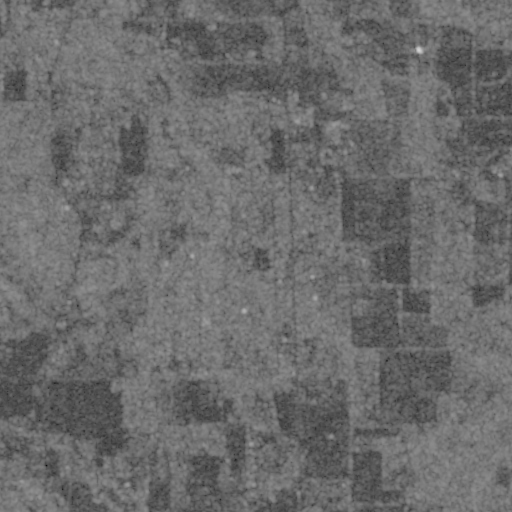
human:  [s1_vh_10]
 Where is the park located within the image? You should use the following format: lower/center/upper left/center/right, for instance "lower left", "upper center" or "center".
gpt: The park is located in the center left of the image.
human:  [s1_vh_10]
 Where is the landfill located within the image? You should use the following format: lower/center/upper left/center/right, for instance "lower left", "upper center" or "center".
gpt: There is no landfill in the image.

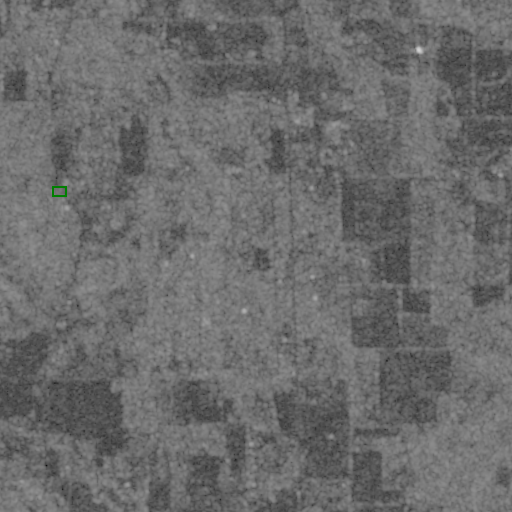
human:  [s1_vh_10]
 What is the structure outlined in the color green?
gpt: The structure outlined in green is a park.
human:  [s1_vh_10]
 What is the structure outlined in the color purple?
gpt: There is no purple outline.